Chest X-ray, PA view. Patient: 56 years old, sex F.
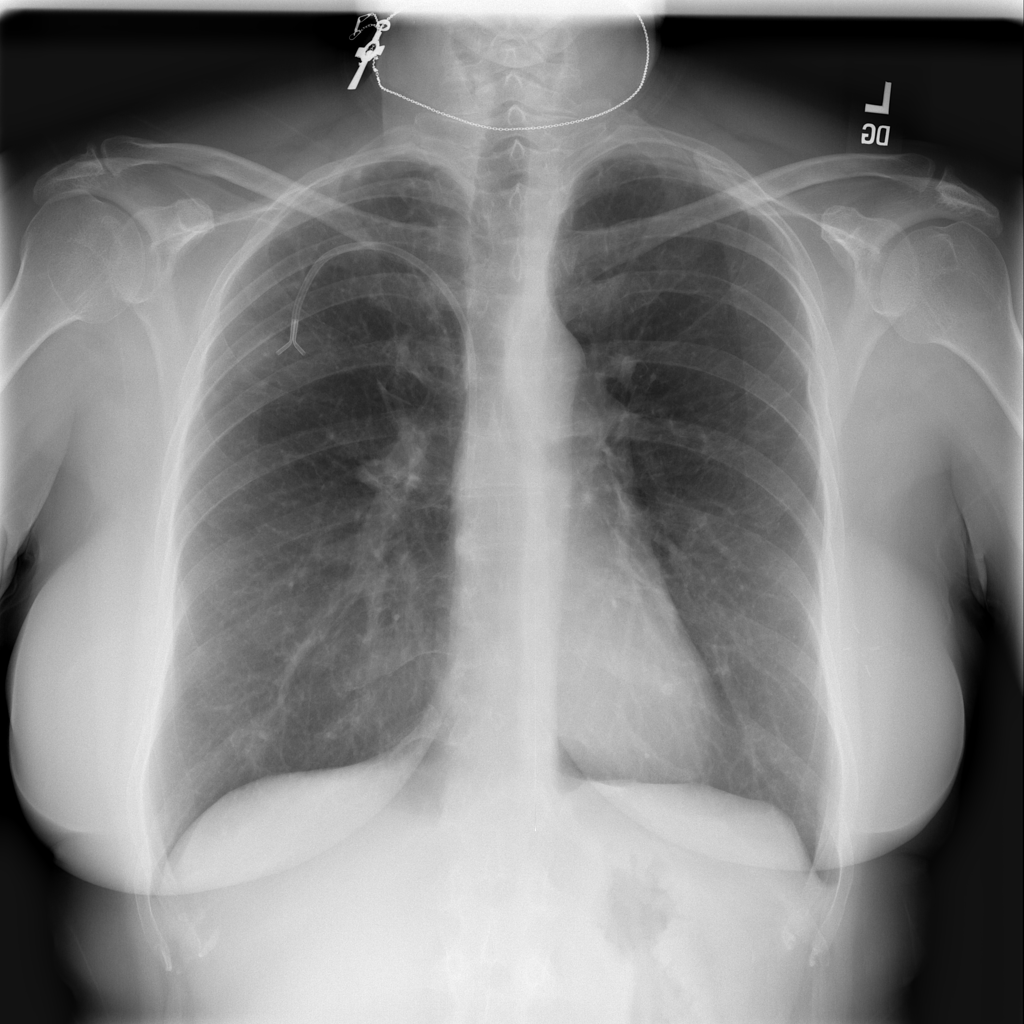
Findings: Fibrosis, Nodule